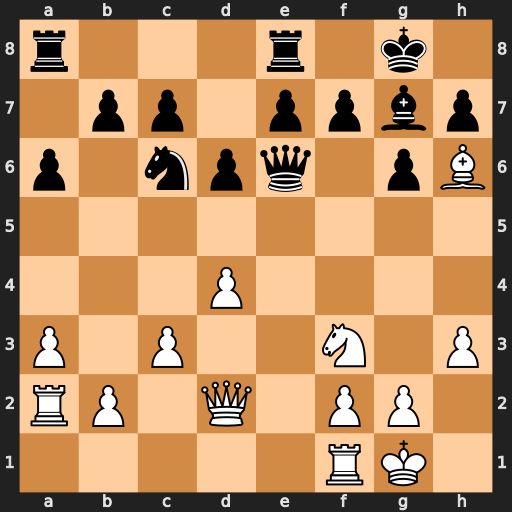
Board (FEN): r3r1k1/1pp1ppbp/p1npq1pB/8/3P4/P1P2N1P/RP1Q1PP1/5RK1
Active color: w
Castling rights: -
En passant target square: -
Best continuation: d5 Bxh6 Qxh6 Qxd5 Ng5